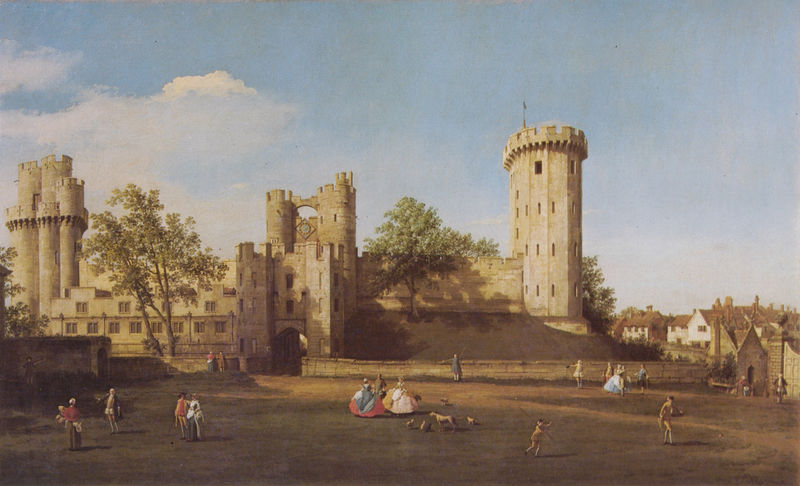
Titel: Warwick Castle: the East Front
Künstler: Canaletto (Antonio Canal)
Standort: Birmingham (UK)
Institution: Birmingham Museum and Art Gallery
Schlagwörter: baum, berg, blau, blätter, dunkel, gemälde, gruppe, himmel, körper, laub, mann, schatten, weiß, wolken, baumstämme, bäume, frauen, grün, landschaft, menschen, ocker, stadt, braun, damen, fenster, frau, fussgänger, grau, hell, hut, kleid, kleider, licht, männer, orange, schwarz, tür, anlage, dach, gebäude, haus, hund, hunde, park, parkanlage, rot, schloss, tier, tiere, weg, wiese, wolke, beige, herren, leute, malerei, rock, tanz, wand, barock, mensch, präsentation, stehen, stein, steine, herr, baumstamm, erde, feld, häuser, hügel, natur, sonne, land, gewand, adel, kind, paar, personen, person, tanzen, rosa, genre, kinder, pferd, pferde, pony, rund, schornstein, stock, turm, garten, bewölkt, ansicht, bogen, fassade, ort, türen, röcke, fahne, flagge, jungen, laufen, berge, dorf, dächer, mauer, schornsteine, gelände, ausflug, idylle, spazieren, platz, figuren, romantik, fahnenmast, luft, spielen, vergnügen, uhr, junge, grun, tor, zinnen, gruppen, befestigung, bögen, wände, spiel, katze, pärchen, eingang, außen, ruine, burg, eckig, kirch, türmchen, türme, palast, torbogen, spaziergang, jungs, festung, rennen, volk, ruinen, ritter, sonntag, gemäuer, tore, lustschloss, stadttor, ehepaar, anwesen, mauern, blauer himmel, ponys, mittelalter, florenz, doppelturm, stadtmauer, frei, spiele, tempel, spaziergänger, städte, katzen, schafe, reifrock, schindeln, zinne, bogentor, aufriss, paare, burgruine, wall, schießscharten, wehrbau, dörfer, torbögen, gartenanlage, utopie, stadtschloss, tower, scharte, kastell, lustgarten, burgmauer, burganlage, zitadelle, verteidigung, reifröcke, schießscharte, scharten, welpen, bering, krinolinen, schlossruine, stadtszene, runine, del, ringmauer, freuen, ehepaare, dreiturm, zitadell, glacis, aufschüttung, hudne, schaulaufen, scheßscharten, schieferr, vergnügungen, wälle, geschlehtertürme, sonntagsvergnügen, malereie, aschloss, masciculi